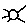
Label: sun